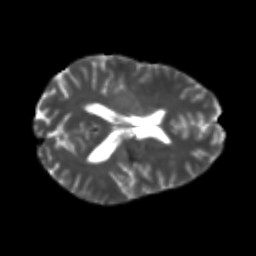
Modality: T2w
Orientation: axial
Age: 26
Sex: male
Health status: healthy
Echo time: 0.074 s